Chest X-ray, PA view. Patient: 7 years old, sex M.
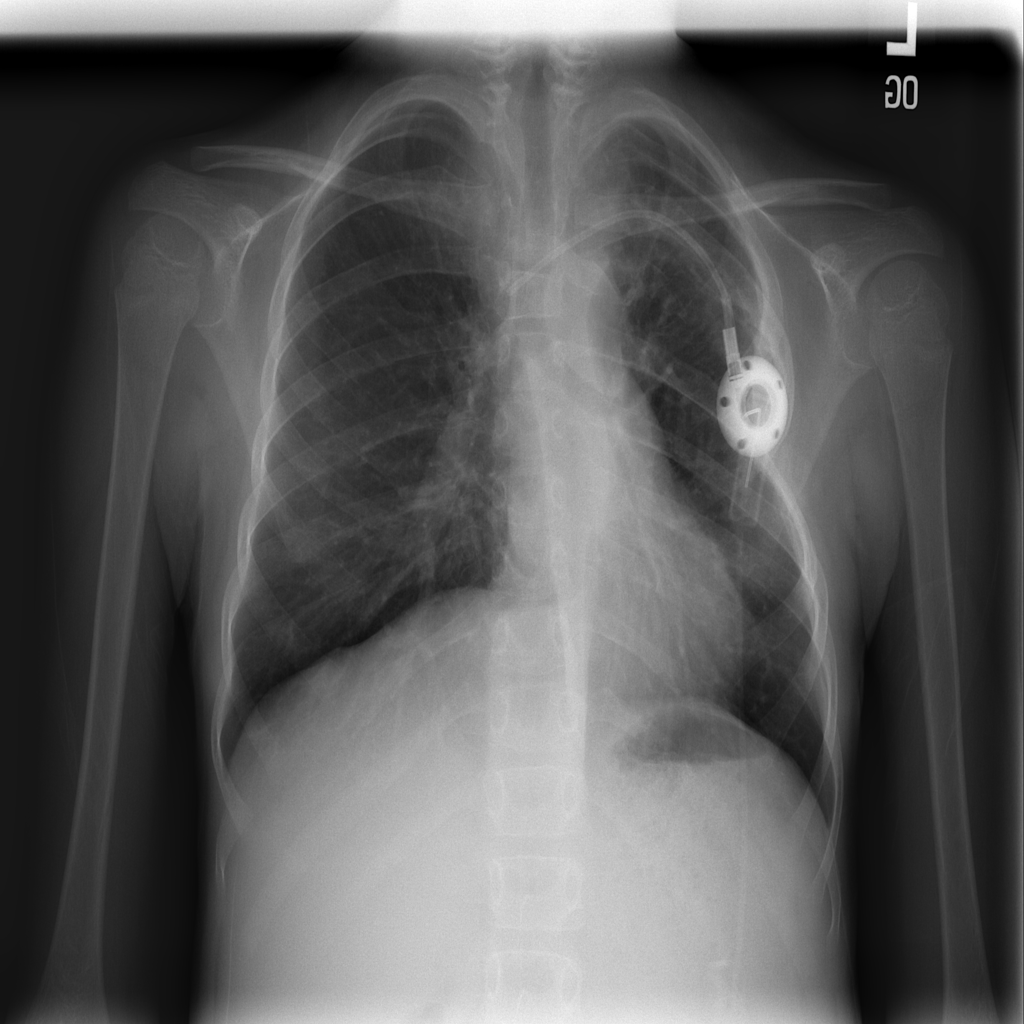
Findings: No Finding